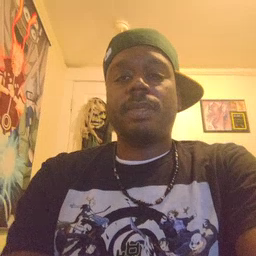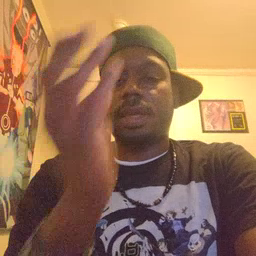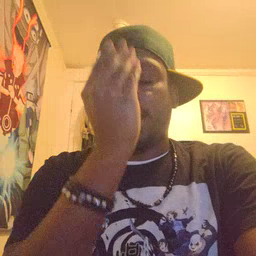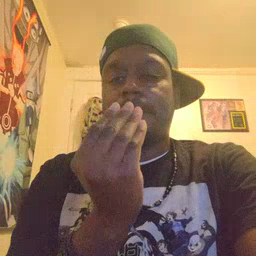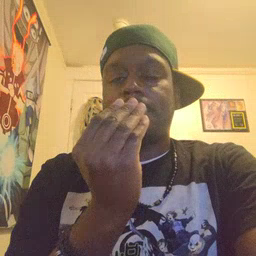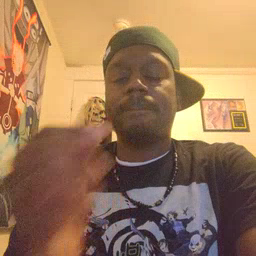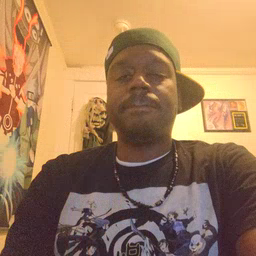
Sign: sleep